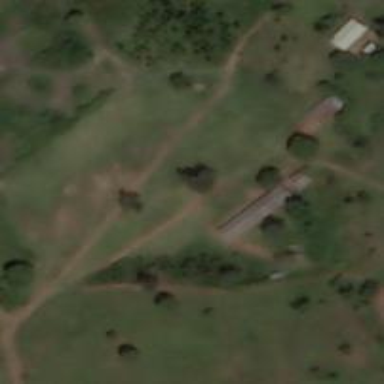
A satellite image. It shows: School.